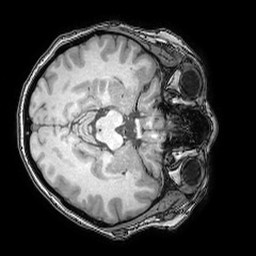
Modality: T1w
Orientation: axial
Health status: ill
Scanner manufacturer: philips
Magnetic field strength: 3 T
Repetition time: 0.007 s
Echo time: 0.0035 s